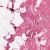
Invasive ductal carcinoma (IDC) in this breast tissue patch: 0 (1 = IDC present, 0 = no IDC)